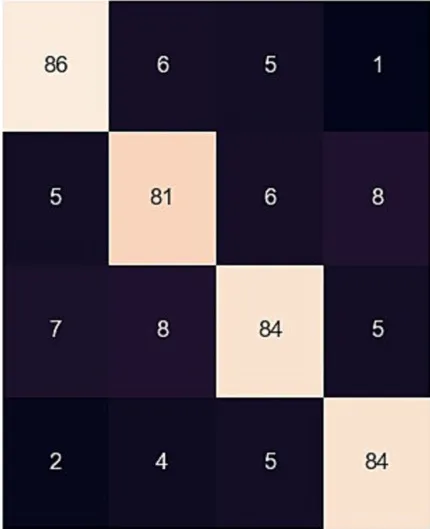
Confusion matrix for use case analysis.
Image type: chart (chart)